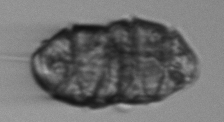
Label: Margalefidinium